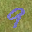
Label: 9